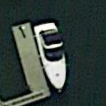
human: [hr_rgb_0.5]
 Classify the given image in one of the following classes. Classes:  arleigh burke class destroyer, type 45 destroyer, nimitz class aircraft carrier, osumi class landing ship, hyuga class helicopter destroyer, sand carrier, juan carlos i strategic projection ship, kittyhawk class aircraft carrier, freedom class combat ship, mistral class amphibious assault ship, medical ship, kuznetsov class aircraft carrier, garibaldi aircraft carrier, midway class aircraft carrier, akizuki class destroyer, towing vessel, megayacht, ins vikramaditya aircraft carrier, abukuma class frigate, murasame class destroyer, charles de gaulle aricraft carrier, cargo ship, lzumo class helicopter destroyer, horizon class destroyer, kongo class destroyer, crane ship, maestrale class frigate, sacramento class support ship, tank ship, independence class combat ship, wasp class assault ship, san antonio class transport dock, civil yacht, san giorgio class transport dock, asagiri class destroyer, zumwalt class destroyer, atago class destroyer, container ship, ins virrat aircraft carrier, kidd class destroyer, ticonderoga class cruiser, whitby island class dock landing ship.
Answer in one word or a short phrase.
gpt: Civil yacht